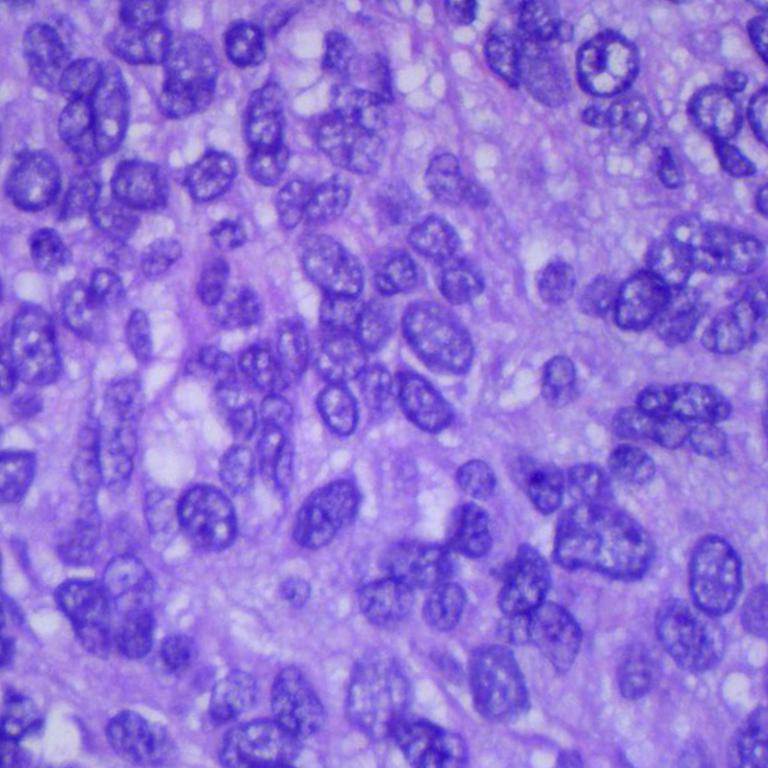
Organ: lung
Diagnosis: squamous carcinomas